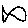
Label: fish